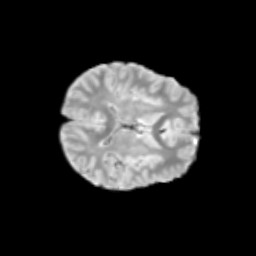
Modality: T2w
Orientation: axial
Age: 9
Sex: male
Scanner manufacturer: siemens
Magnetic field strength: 3 T
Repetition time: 3.8 s
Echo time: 0.07 s